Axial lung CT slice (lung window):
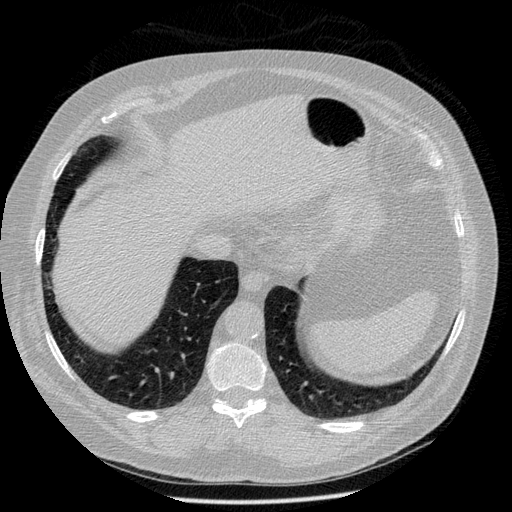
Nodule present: no